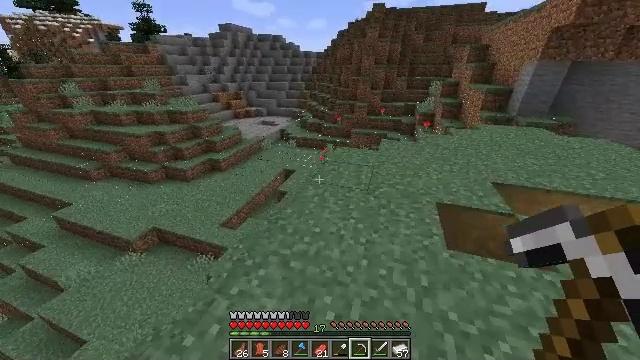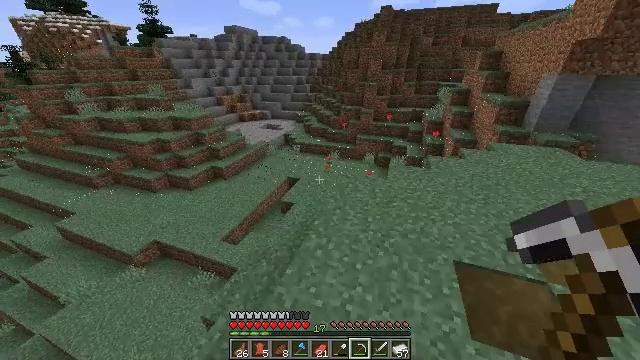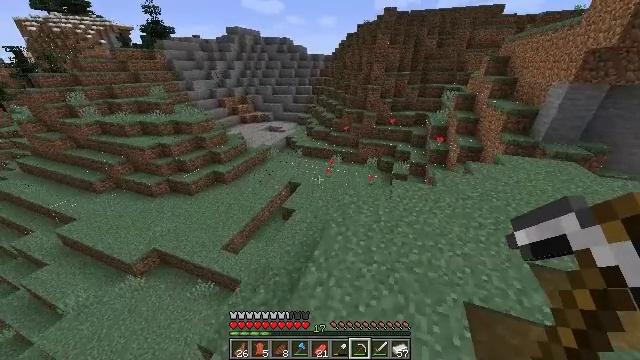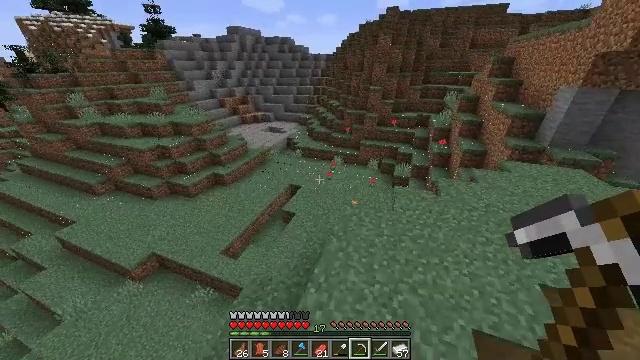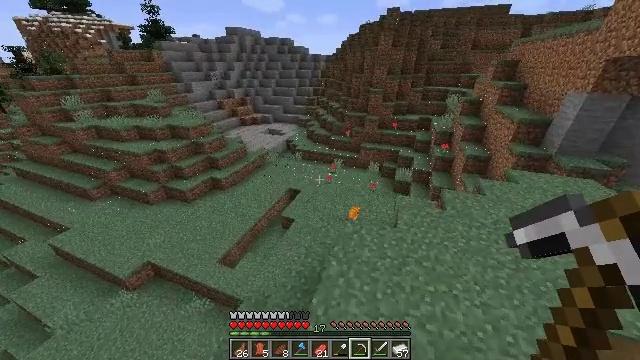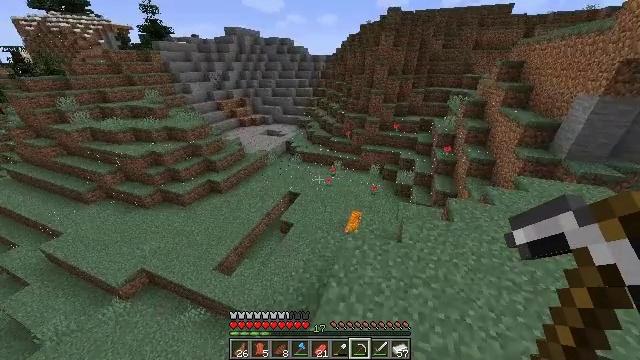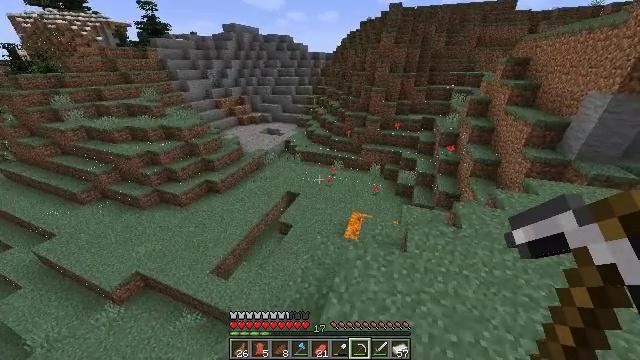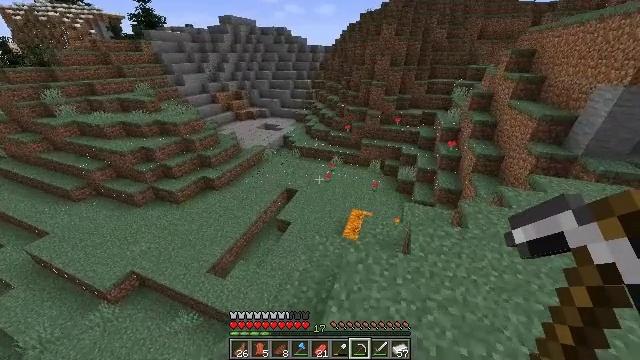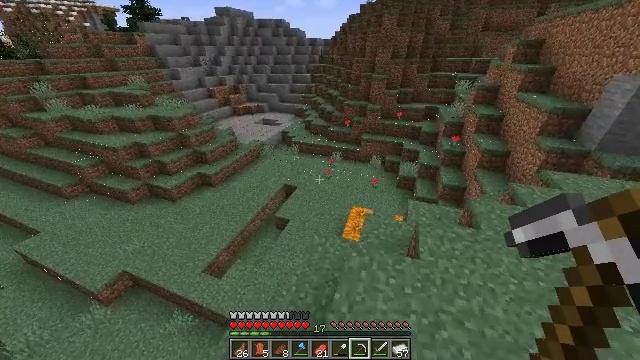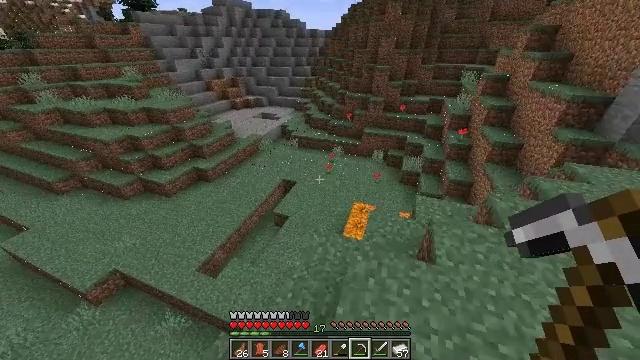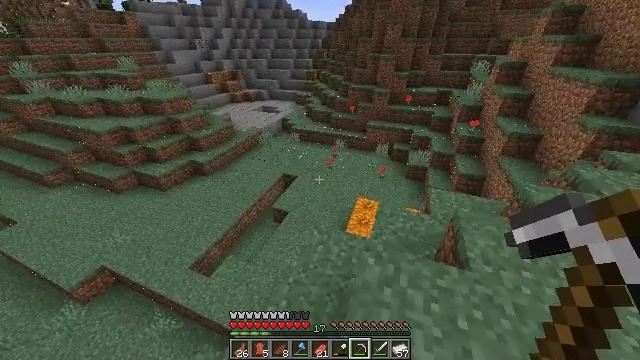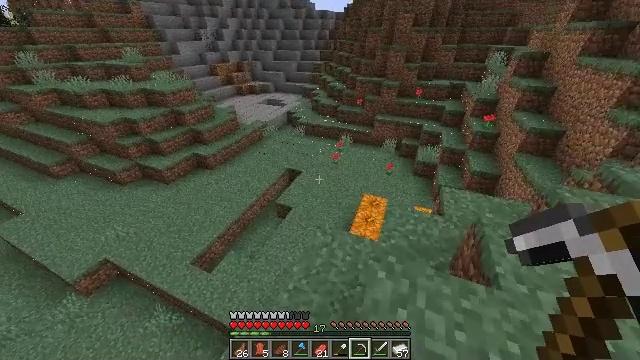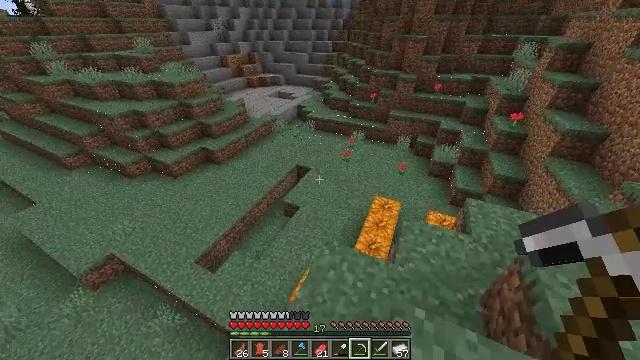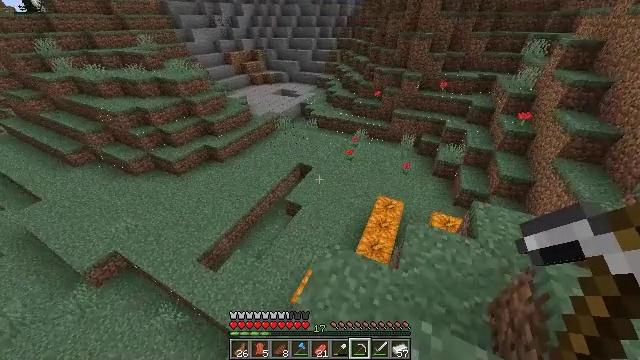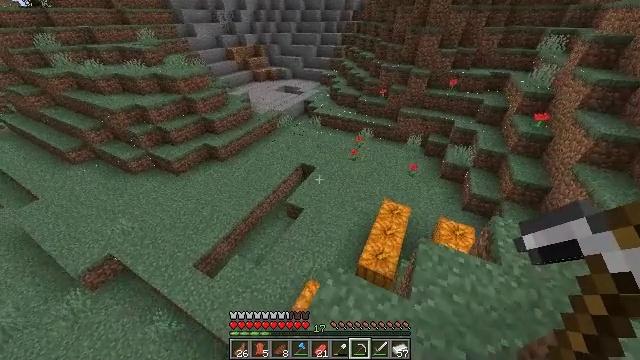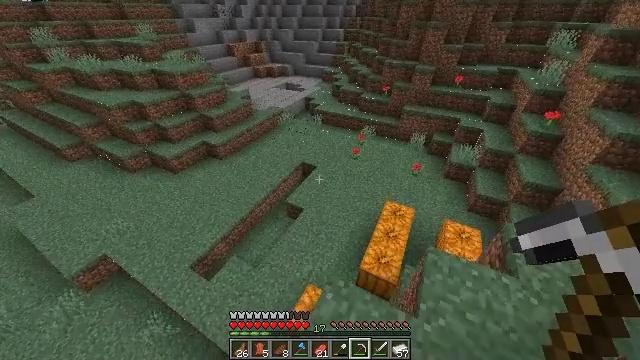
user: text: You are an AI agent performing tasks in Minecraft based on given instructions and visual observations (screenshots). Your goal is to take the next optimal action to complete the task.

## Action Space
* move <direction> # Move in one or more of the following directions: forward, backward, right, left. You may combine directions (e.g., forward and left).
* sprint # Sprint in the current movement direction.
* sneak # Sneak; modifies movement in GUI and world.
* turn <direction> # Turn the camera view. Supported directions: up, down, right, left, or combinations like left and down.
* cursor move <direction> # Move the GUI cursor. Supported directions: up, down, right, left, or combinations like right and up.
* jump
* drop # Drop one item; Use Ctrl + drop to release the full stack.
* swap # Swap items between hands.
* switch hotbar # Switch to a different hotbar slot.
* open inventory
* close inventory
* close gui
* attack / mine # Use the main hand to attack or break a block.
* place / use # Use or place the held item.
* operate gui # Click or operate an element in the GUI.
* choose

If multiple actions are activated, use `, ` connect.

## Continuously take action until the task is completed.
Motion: motion action
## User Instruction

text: Gather a pumpkin block.
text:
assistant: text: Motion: move forward, sprint, turn left, jump
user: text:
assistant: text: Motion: move forward, sprint, jump
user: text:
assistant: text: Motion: move forward, jump
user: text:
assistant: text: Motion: move forward, jump
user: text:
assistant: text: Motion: move forward, jump
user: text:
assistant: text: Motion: move forward
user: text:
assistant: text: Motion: move forward, turn down
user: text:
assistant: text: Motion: move forward, sprint, turn down
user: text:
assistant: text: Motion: move forward, sprint, turn down
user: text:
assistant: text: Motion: move forward, sprint
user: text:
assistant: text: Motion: move forward, sprint, turn left and down
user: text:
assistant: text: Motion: move forward, sprint, turn left and down
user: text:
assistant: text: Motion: move forward
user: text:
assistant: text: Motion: move forward, turn left
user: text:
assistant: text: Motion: move forward
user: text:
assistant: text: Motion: move forward, sprint
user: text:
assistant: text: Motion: move forward, sprint
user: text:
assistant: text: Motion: move forward, sprint
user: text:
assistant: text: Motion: move forward, sprint
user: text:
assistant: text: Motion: move forward
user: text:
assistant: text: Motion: move forward, turn right
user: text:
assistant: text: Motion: move forward, turn right
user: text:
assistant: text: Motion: move forward, turn right
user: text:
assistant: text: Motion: move forward
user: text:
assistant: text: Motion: move forward
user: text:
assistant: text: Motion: move forward
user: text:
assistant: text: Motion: move forward
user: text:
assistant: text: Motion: move forward, turn right
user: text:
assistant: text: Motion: move forward, turn right
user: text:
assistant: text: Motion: move forward, turn right